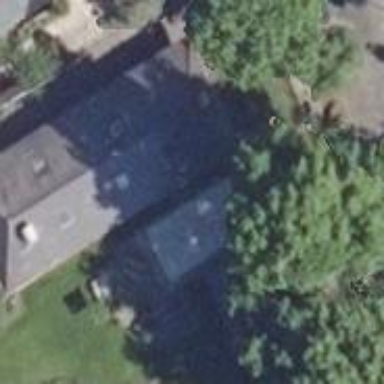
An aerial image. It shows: Detached building with hipped roof.